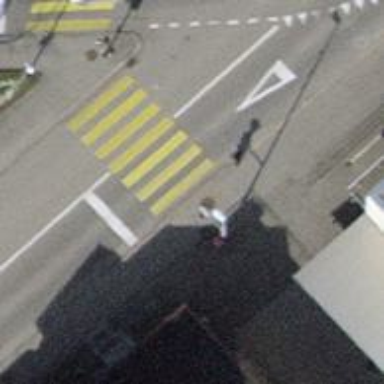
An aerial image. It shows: Crossing with traffic signals.